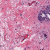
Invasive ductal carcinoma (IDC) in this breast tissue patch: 1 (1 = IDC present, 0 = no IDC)